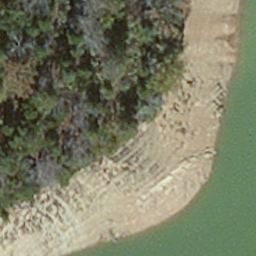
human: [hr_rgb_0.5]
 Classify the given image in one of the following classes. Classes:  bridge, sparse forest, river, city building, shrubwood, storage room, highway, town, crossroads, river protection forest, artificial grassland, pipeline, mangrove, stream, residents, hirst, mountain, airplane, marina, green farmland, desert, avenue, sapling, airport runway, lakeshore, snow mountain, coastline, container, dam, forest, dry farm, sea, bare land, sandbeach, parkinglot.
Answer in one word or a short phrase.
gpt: hirst